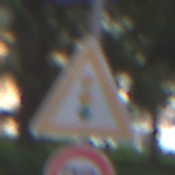
Verkehrszeichen: Lichtzeichenanlage
Zusatzzeichen unten: Geschwindigkeit70
Umgebung: Outdoor, Suburban
Tageszeit: MorningAfternoon
Wetter: PartlyCloudy
Licht: Natural
Jahreszeit: NotSpecified
Kontrast: LowContrast